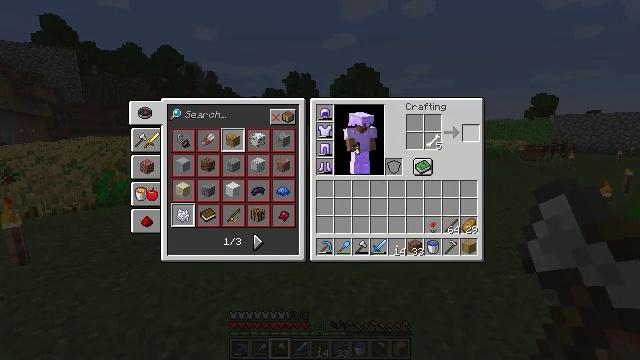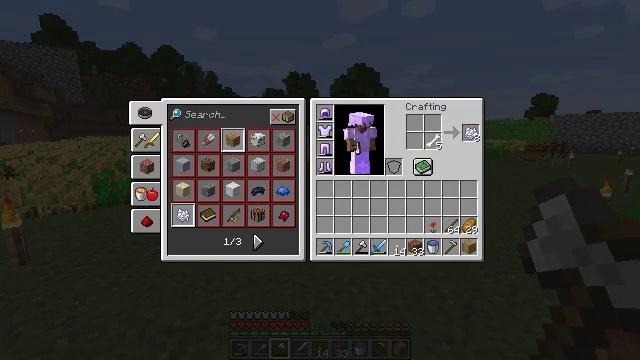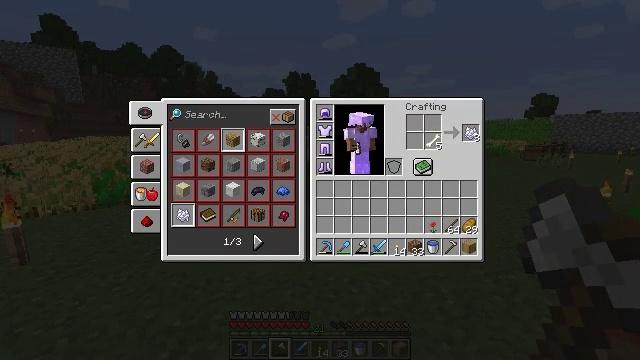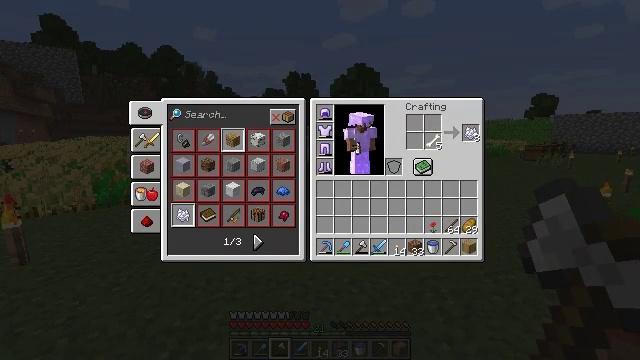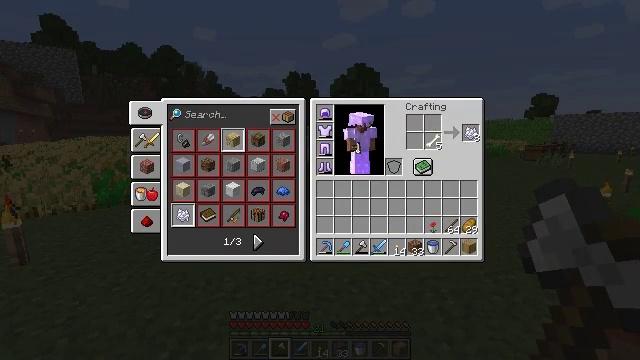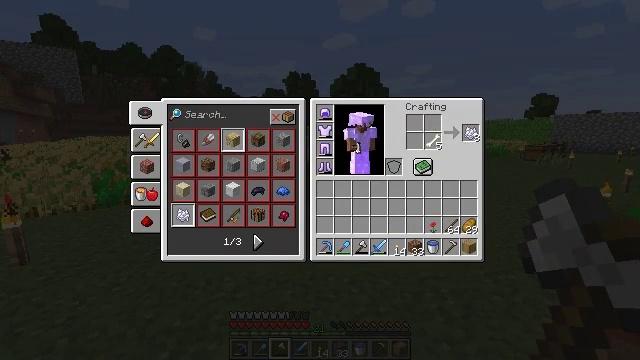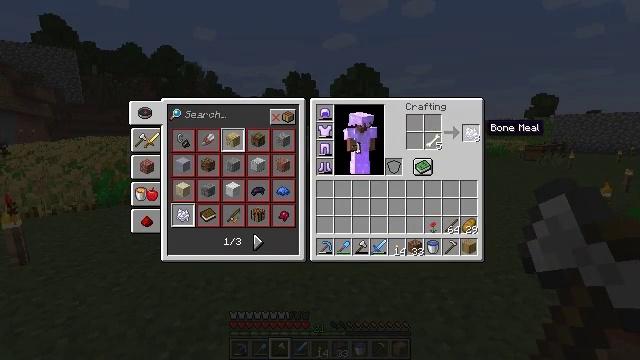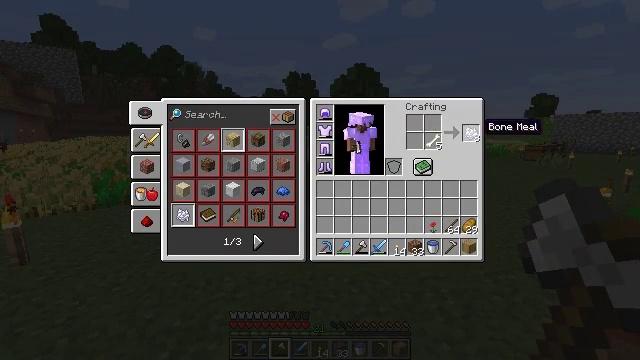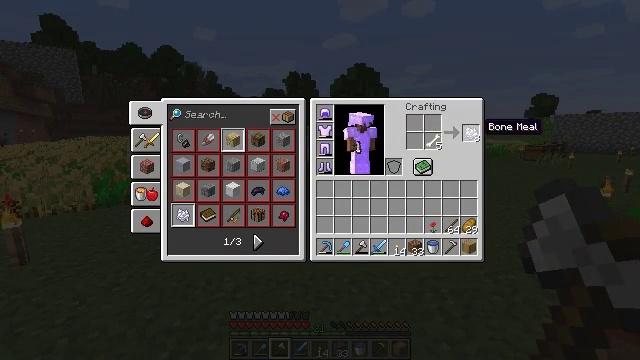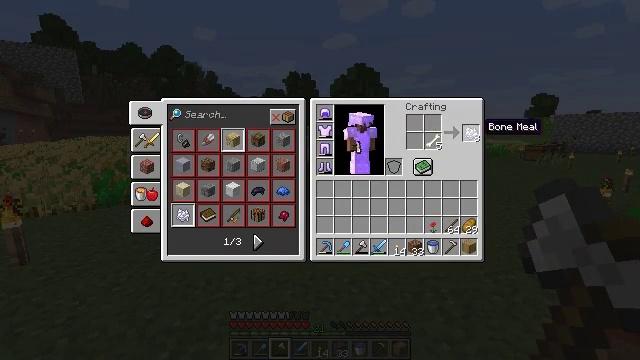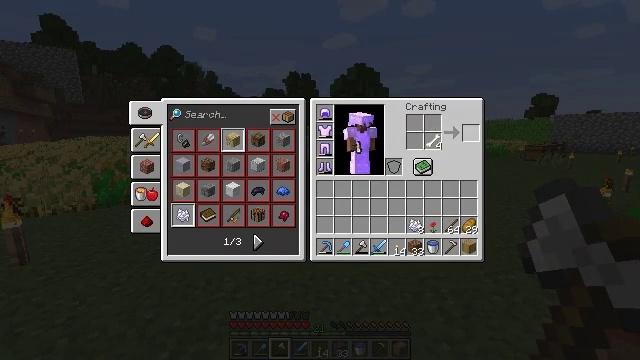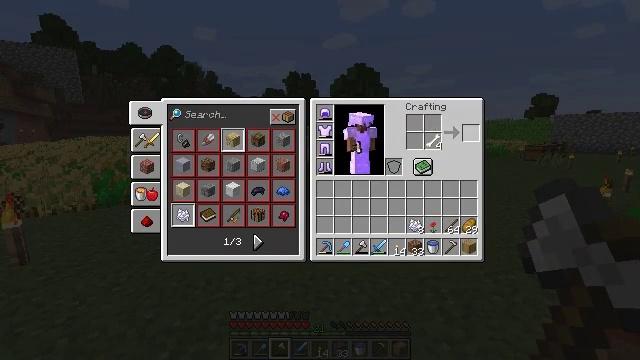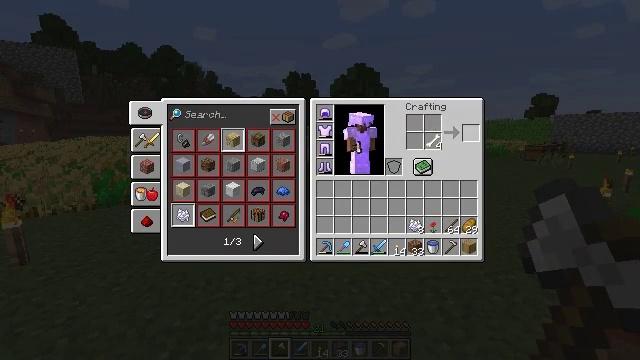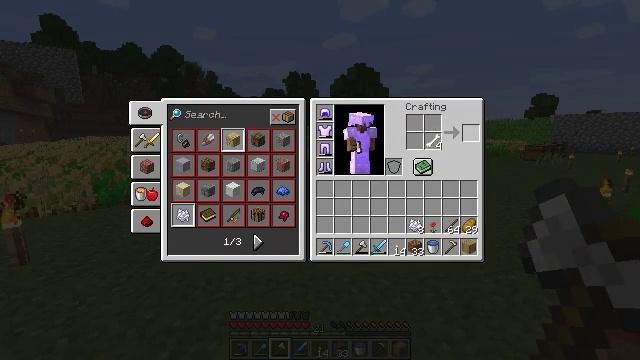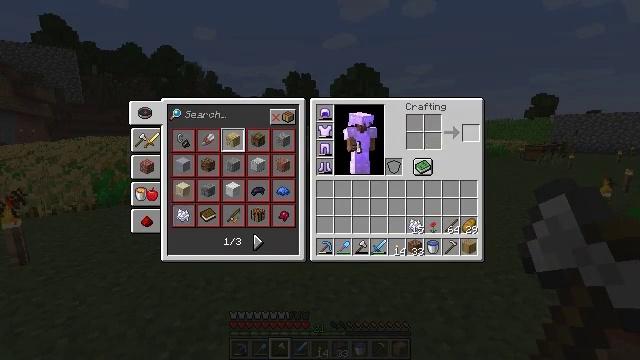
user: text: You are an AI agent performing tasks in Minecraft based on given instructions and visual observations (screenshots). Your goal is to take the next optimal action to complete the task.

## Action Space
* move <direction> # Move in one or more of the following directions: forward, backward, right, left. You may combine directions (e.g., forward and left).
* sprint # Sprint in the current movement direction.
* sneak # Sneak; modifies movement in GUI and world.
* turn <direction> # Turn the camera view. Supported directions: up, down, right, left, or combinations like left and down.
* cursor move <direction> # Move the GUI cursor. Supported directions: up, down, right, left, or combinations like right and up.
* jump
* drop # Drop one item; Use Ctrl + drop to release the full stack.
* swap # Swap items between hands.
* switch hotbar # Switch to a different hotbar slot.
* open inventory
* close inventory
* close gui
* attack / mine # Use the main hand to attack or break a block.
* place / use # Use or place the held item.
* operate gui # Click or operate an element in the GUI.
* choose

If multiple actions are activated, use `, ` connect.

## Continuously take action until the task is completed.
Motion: motion action
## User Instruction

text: Create bone meal using bones.
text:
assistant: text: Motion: sneak
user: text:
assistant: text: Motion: sneak
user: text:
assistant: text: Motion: sneak, operate gui
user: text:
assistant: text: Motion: sneak, operate gui
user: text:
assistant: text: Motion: sneak, operate gui
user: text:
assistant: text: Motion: sneak
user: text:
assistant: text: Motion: sneak
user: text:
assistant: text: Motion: sneak
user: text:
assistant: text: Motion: sneak
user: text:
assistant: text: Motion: sneak, operate gui
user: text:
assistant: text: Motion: sneak, operate gui
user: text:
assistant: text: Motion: sneak, operate gui
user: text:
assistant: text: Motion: sneak
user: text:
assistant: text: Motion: sneak
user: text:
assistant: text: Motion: sneak